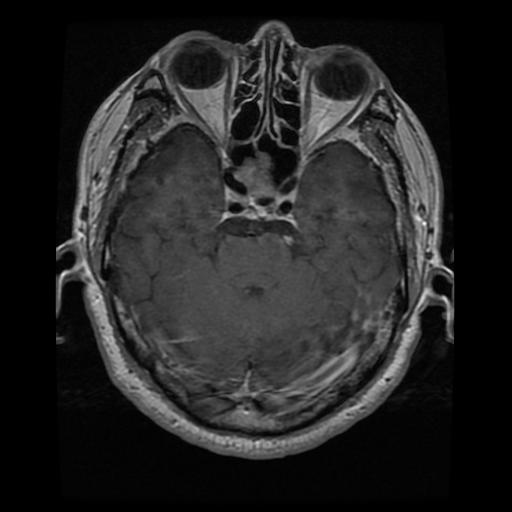
Label: pituitary